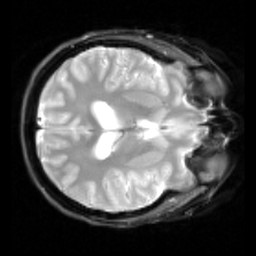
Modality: inplaneT2
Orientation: axial
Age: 22
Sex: female
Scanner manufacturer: siemens
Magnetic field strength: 2.894 T
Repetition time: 5 s
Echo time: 0.033 s